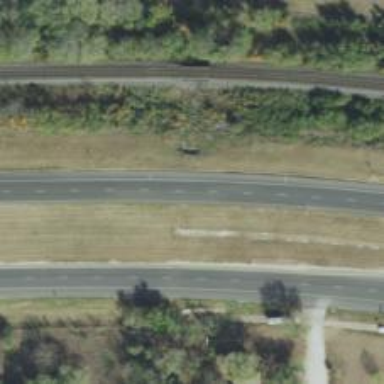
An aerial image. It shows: Secondary road with asphalt surface.